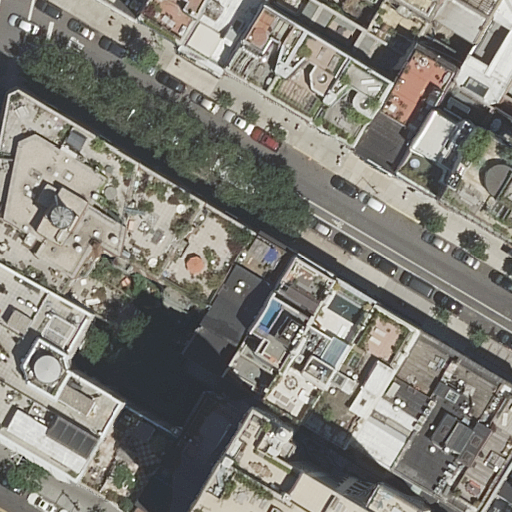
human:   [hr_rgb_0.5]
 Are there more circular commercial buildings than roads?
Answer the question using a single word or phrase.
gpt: no

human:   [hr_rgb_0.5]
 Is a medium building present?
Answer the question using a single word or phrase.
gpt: yes

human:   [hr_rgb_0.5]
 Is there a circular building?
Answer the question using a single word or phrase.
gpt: no

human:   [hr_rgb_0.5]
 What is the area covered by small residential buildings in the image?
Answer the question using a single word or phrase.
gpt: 303m2

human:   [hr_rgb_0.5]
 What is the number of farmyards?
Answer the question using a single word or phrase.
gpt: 0

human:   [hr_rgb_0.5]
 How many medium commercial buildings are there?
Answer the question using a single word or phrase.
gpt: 0

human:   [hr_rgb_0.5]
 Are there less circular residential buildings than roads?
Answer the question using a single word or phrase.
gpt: yes

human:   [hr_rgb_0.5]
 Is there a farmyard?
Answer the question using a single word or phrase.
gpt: no

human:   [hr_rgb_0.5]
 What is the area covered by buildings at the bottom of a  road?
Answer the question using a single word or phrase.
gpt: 3463m2

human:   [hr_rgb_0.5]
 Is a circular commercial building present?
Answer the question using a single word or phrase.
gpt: no

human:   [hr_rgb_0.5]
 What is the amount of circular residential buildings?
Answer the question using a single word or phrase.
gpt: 0

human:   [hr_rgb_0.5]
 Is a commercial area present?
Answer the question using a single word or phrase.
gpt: no

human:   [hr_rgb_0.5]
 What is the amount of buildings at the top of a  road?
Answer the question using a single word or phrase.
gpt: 16

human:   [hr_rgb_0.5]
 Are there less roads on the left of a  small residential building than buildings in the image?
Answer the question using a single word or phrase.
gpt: yes

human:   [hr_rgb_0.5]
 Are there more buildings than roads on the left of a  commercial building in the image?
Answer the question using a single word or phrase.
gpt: yes

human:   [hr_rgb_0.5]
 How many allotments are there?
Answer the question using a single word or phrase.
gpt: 0

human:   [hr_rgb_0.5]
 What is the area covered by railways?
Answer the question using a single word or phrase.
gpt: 0m2

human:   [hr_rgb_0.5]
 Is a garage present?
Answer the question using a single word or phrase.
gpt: no

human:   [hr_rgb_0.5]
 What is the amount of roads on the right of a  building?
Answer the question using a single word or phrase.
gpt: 0

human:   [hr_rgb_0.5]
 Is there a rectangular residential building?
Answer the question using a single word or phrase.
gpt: yes

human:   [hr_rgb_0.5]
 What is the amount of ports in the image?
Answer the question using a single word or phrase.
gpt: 0

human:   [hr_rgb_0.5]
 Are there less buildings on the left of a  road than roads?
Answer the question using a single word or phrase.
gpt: no

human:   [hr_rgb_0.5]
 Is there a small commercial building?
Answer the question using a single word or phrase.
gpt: no

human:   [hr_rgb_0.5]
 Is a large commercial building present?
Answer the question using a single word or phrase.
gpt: no

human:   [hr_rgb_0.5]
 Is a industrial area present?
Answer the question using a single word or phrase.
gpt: no

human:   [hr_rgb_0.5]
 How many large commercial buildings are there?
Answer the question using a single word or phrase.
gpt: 0

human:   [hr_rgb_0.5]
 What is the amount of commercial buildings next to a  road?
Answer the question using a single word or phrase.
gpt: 0

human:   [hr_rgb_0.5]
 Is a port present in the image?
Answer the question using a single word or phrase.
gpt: no

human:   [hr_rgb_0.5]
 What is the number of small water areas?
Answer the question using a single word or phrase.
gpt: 0

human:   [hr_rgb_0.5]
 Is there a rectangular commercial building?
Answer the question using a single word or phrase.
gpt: no

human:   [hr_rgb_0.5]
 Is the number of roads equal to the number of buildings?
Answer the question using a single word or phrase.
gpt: no

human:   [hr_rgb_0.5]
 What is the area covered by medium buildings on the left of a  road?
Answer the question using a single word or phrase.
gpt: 0m2

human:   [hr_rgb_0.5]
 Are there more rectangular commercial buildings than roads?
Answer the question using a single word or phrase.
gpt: no

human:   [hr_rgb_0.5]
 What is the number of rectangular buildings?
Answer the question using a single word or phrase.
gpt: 14

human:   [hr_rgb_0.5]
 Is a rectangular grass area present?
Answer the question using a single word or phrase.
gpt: no

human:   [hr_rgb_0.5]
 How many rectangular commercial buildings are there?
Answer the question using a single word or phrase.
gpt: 0